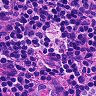
Metastatic tissue present: no